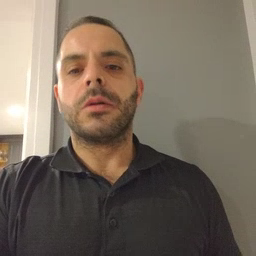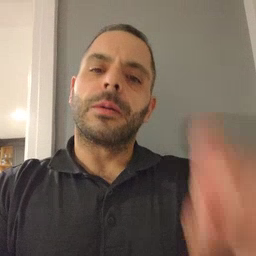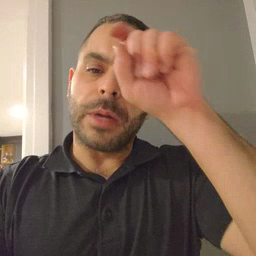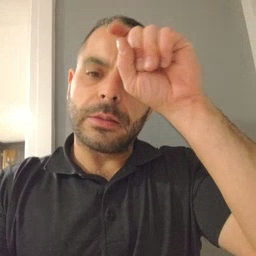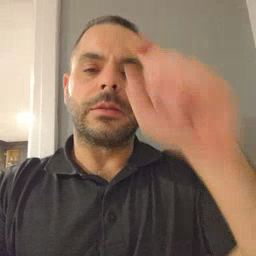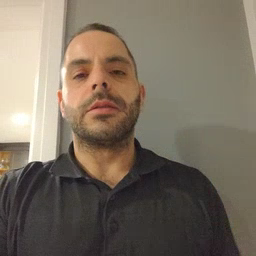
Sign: puzzle